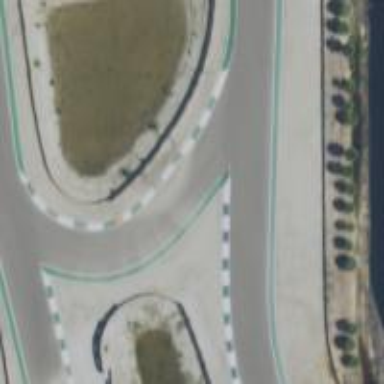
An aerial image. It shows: Motor sport raceway.